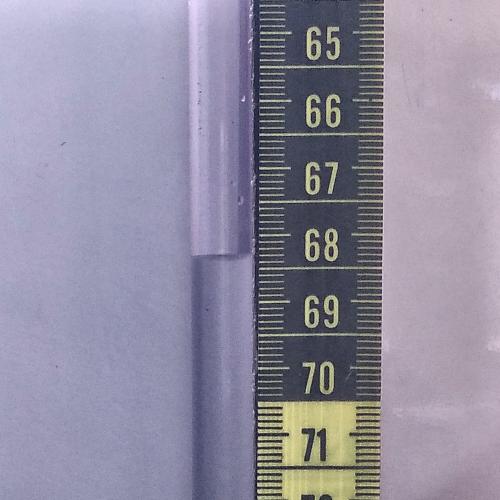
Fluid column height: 68.3 cm